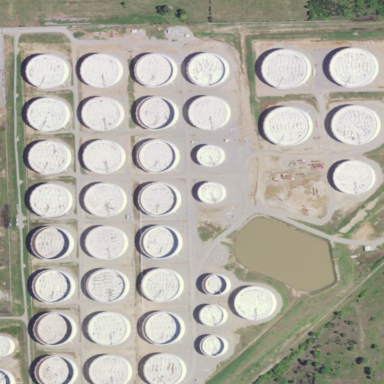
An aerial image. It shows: Industrial area designated as petroleum terminal.